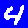
Digit: 4